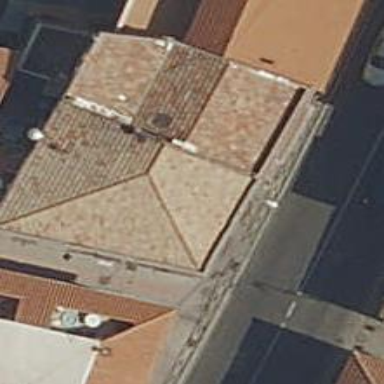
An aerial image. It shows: Restaurant.